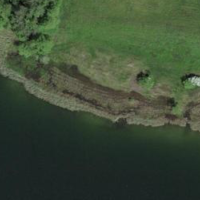
EUNIS habitat code: 24
Species observed at this site:
Tachymarptis melba
Podiceps cristatus